Aerial crown-view tile of a tropical tree (Barro Colorado Island, Panama), acquired 20250715:
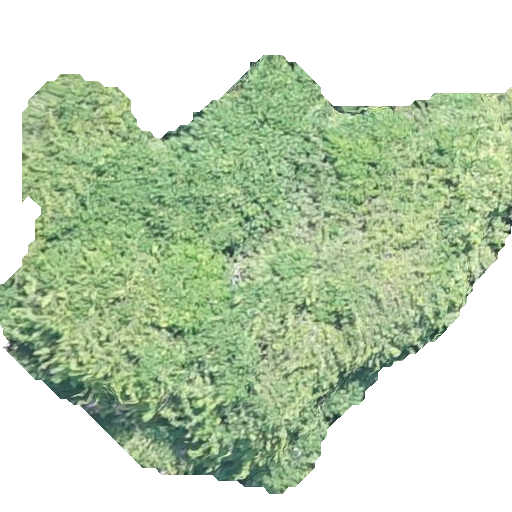
Species: Pouteria stipitata
GBIF accepted scientific name: Pouteria stipitata
Crown area: 238.989 m²